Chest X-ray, PA view. Patient: 38 years old, sex F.
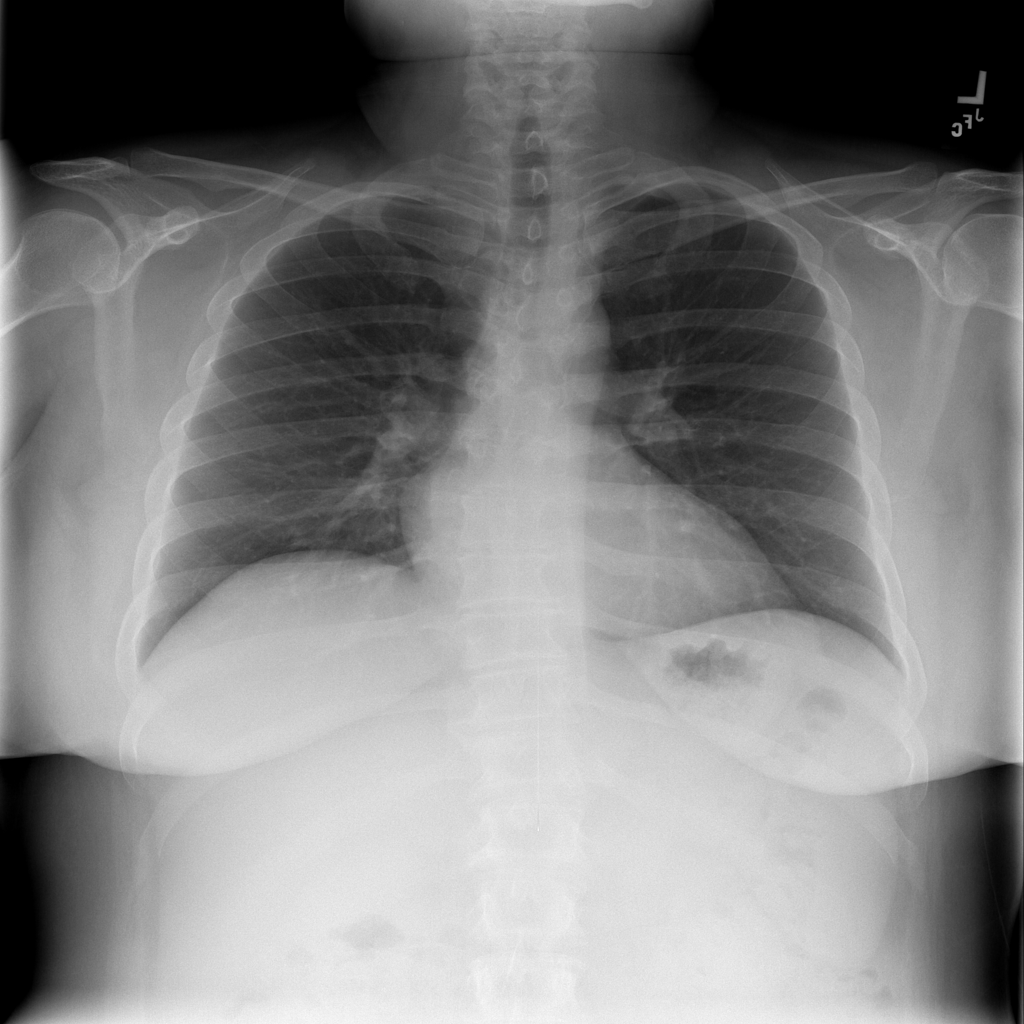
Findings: No Finding